Question: What can you play?
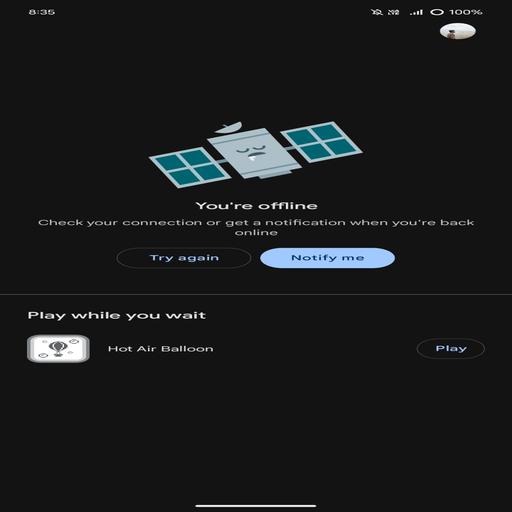
Answer: Hot Air Balloon